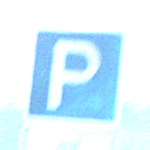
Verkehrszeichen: Parken
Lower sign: SonstigeBeschraenkungen2
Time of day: MorningAfternoon
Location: Roofed (Special)
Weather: PartlyCloudy
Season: NotSpecified
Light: Natural